Question: Is it possible to color the completed part of the partial completion results in Zsh?
Fish does this by default (in Gentoo at least) as shown in the image below:

Full size image: <URL>
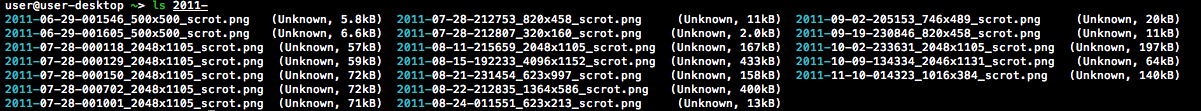
Answer: > Yes, you can do it with things like that:'zstyle -e ':completion:*:default' list-colors 'reply=("${PREFIX:+=(#bi)($PREFIX:t)(?)*==02=01}:${(s.:.)LS_COLORS}")''Just change the 01 and 02 colors so it matches your taste, for example to match your screenshot:'zstyle -e ':completion:*:default' list-colors 'reply=("${PREFIX:+=(#bi)($PREFIX:t)(?)*==34=34}:${(s.:.)LS_COLORS}")';'
(Taken from <URL>